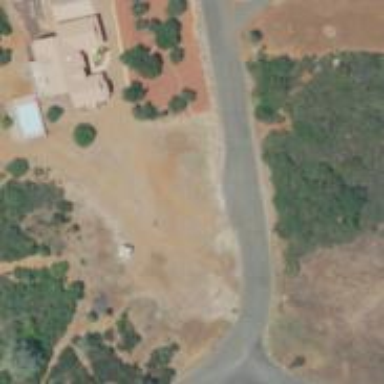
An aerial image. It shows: Residential road.